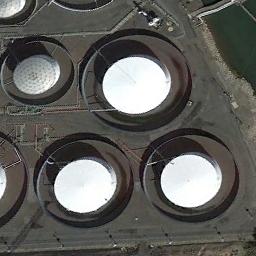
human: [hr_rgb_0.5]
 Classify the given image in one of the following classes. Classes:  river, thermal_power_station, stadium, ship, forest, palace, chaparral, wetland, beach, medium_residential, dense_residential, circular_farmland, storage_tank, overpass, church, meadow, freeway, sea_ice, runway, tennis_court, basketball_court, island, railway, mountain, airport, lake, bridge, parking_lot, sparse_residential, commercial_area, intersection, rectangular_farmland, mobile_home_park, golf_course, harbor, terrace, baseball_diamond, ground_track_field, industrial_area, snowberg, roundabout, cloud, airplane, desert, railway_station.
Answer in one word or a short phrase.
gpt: storage_tank